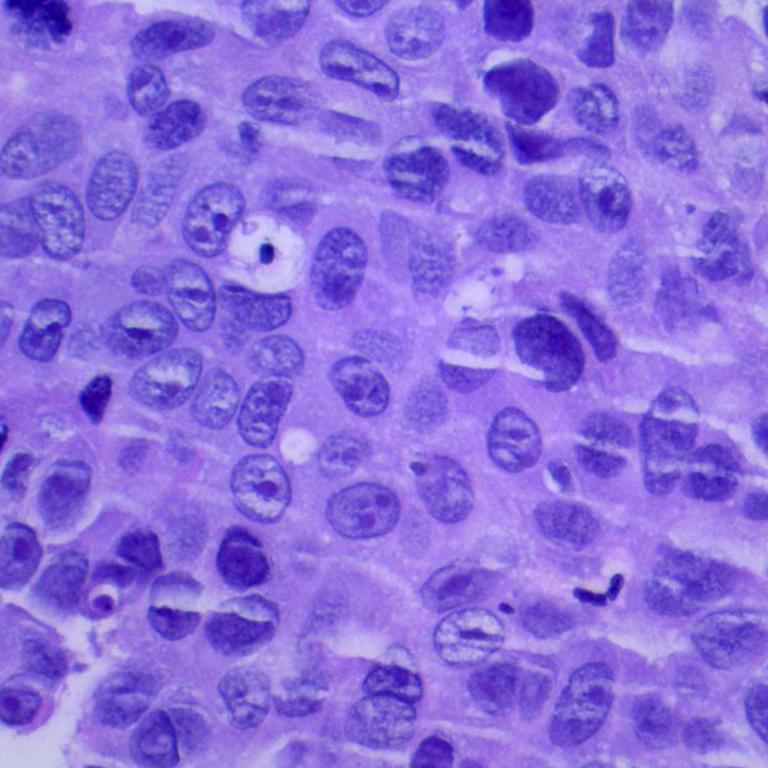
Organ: lung
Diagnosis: squamous carcinomas